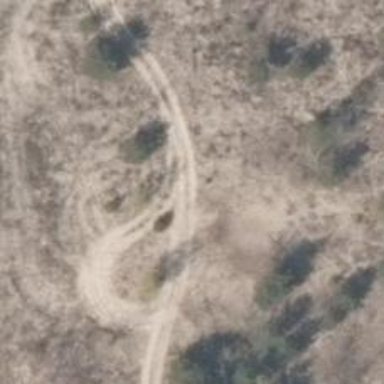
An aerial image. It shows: Sandy track with grade4 tracktype.